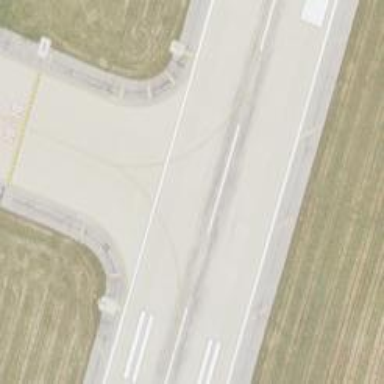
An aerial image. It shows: View of taxiway at the airport.